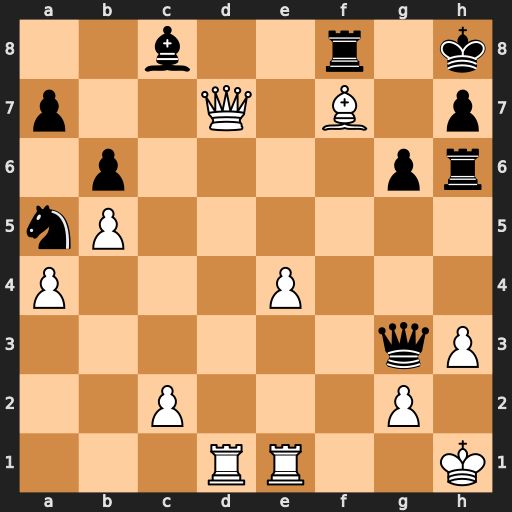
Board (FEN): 2b2r1k/p2Q1B1p/1p4pr/nP6/P3P3/6qP/2P3P1/3RR2K
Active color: w
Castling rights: -
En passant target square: -
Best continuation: Qd4+ Qe5 Qxe5#